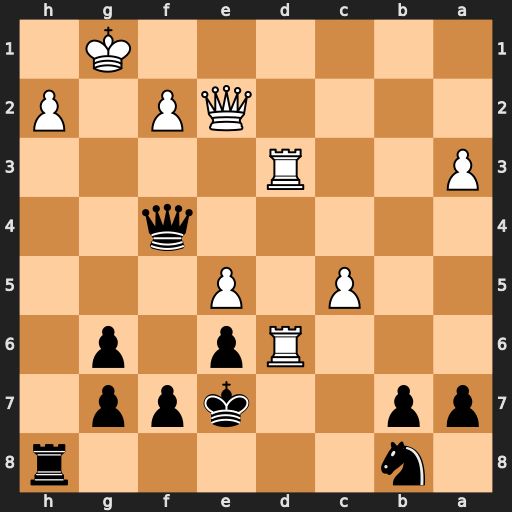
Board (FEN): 1n5r/pp2kpp1/3Rp1p1/2P1P3/5q2/P2R4/4QP1P/6K1
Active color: b
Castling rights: -
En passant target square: -
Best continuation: Qxh2+ Kf1 Qh1#